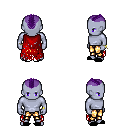
a pixel art fantasy rpg character, male body template, dark elf, purple skin, red tattered cape, gold greaves, purple short mohawk hairstyle, bracelets, black slippers, four views (front, back, left, right), 2x2 character sprite sheet, small pixel art, hard edges, no anti-aliasing